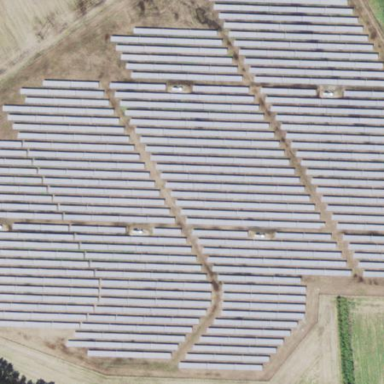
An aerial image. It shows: Solar power plant enclosed by fence. The plant generates electricity using photovoltaic technology.